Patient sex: F
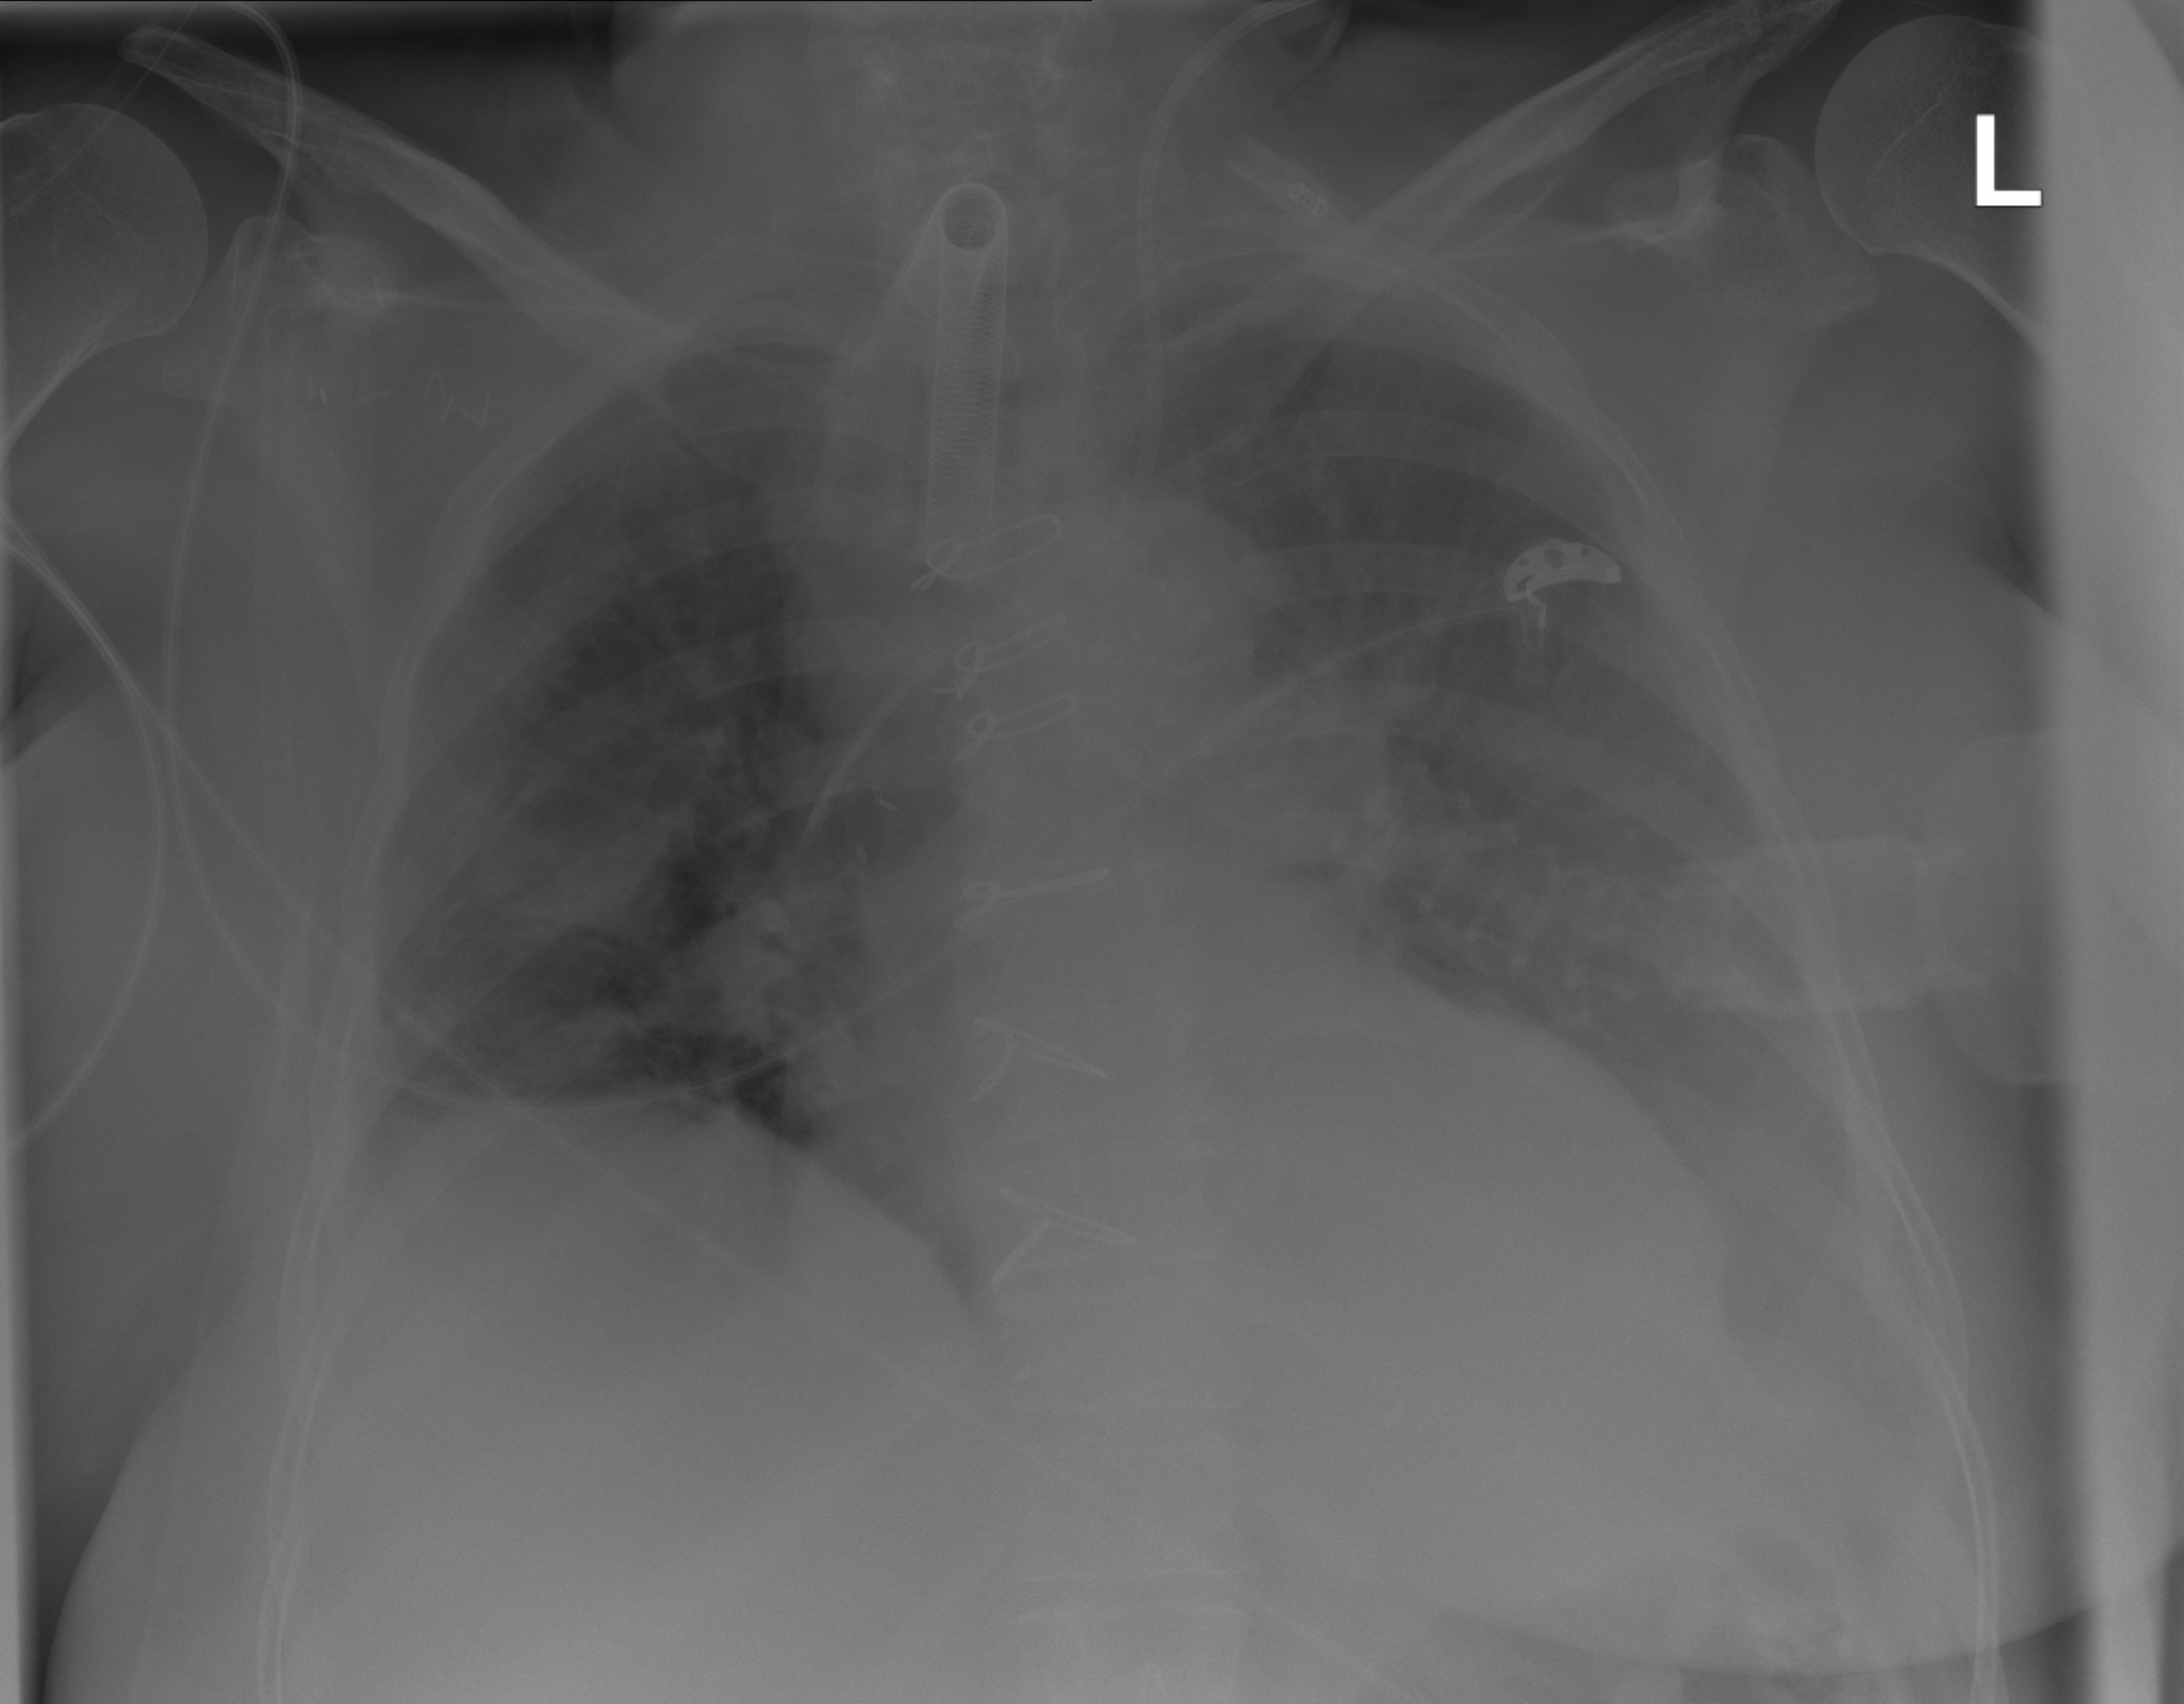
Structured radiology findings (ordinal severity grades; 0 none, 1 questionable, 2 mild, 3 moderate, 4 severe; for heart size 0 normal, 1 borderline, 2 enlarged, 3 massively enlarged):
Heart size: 2
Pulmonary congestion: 2
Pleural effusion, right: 0
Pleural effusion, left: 2
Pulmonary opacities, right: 2
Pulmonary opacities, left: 1
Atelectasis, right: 2
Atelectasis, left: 2